Question: I have tried to <URL> from here but i didn't understand how to do it.
The answer states that:
However I pressed the 'Windows_Start Button' and the 'Pause/Break Button' and in 'Advanced System Settings' I went to 'Environment Variables'
AND HERE'S THE PROBLEM
There is no Variable named 'PYTHONPATH' to set-up a value there!!! It must be a bug!
These are the values that exist in my 'System variables'
'''
ComSpec
FP_NO_HOST_CHECK
NUMBER_OF_PROCESSORS
OS
Path
PATHEXT
PROCESSOR_ARCHITECTURE
PROCESSOR_IDENTIFIER
PROCESSOR_LEVER
PROCESSOR_REVISION
PSModulePath
TEMP
TMP
USERNAME
windir
windows_tracing_flags
windows_tracing_logfile
'''
See my problem is that i use 'sys.path.append()' to add the directory but once i restart the 'GUI' i must re-input the command.
The <URL> and linked states that i must find the 'PYTHONPATH' and add the directory there but i have no 'Environment Variable' named 'PYTHONPATH'
How can i run around this problem?
Create a file start-my-app.cmd using a text editor (Notepad is good, Word/Wordpad is bad). Copy the code above and replace the parts between ... with what you need. Double click start-my-app.cmd or type start-my-app.cmd in a command prompt (you need to be in the same folder as start-my-app.cmd for this to work). - Aaron Digulla
-->Like this

1. Go to Environment Variables
2. Click the New Button in System Variables
3. Fill in the variable details
It looks suspiciously easy to me in contrast to the answers i have received but it works and every time i open the GUI i dont have to 'append' the path. If there is anything wrong with this solution plz tell me.
Thank you
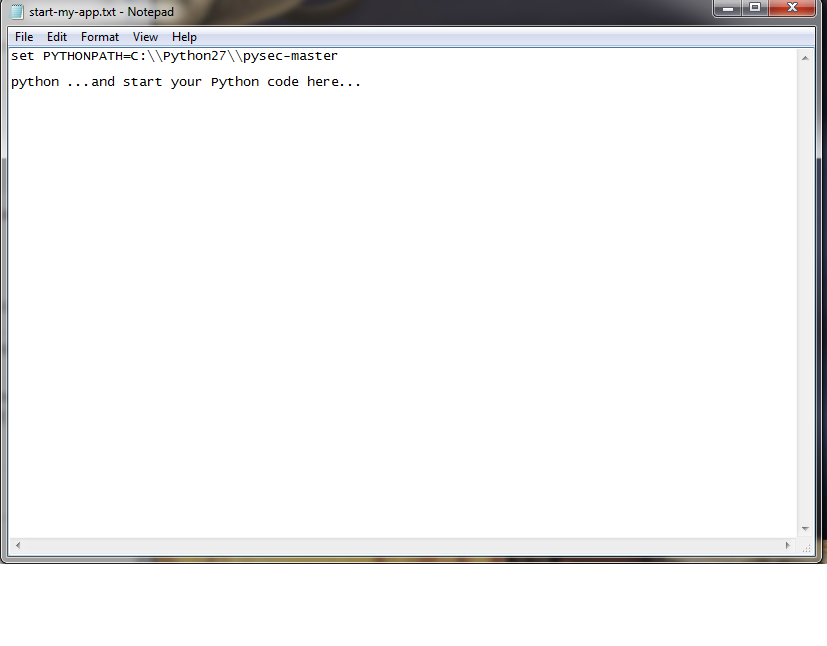
Answer: You can create a new one; the comment above only means: "If there already is one, don't just overwrote the current value".
That said, I don't like changing global environment variables much. First of all, you must not forget to restart all command prompts because existing ones don't get new variables.
My preferred solution is to create a '.cmd'/'.bat' file which contains:
'''
set PYTHONPATH=...whatever your code needs...
python ...and start your Python code here...
'''
That way the variable will be there when you expect it, no matter when and from where you start the script and it will not interfere with other stuff that you might also have.